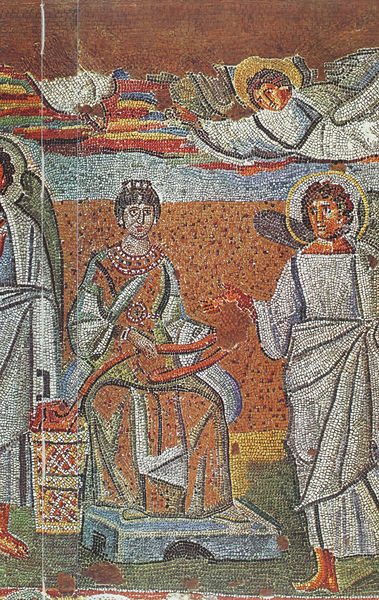
Titel: Mosaik in Apsis und Triumphbogen von Santa Maria Maggiore
Künstler: Jacopo Torriti
Standort: Rom, S. Maria Maggiore (EU - I - Latium)
Schlagwörter: blau, flügel, himmel, mann, umhang, vogel, weiß, wolken, grün, menschen, sitzen, ausschnitt, braun, bunt, frau, kleid, schmuck, rot, wand, kragen, stehen, taube, gewand, gold, krone, fliegen, engel, kette, könig, thron, detail, korb, podest, herrscher, tron, mosaik, heiligenschein, nimbus, jesus, toga, segen, heiliger, königin, heilige, kaiserin, helena, heiliger geist, byzanz, reichsapfel, nimben, mosaiek, ravenna apollinare nuovo verkündigung mariae, 529